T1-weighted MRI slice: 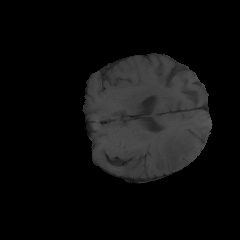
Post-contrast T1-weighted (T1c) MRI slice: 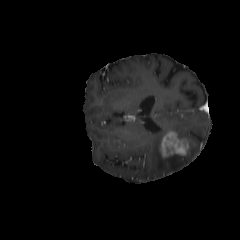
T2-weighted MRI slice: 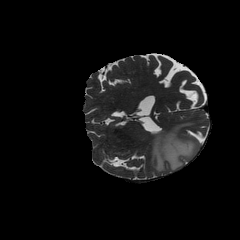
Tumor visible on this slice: yes